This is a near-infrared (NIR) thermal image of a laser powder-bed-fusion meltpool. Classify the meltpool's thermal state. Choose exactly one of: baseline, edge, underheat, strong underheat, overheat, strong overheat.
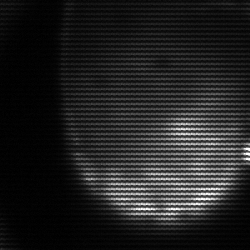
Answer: edge